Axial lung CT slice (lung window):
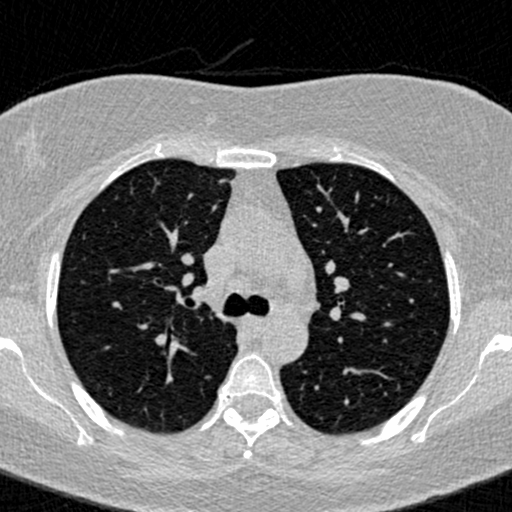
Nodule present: no